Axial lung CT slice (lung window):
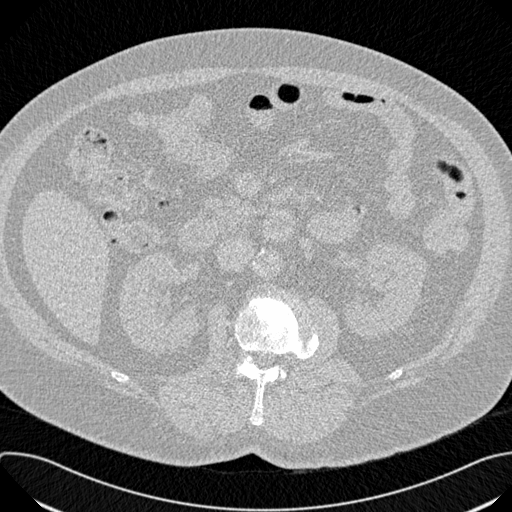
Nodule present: no